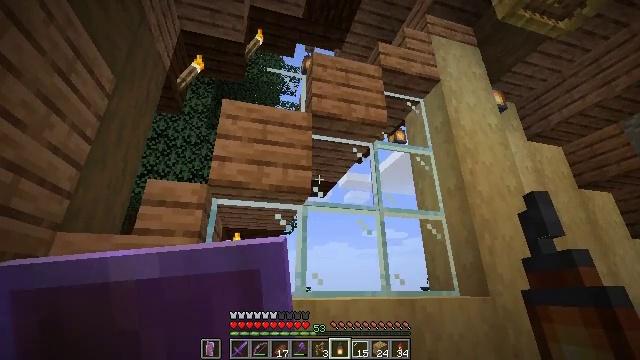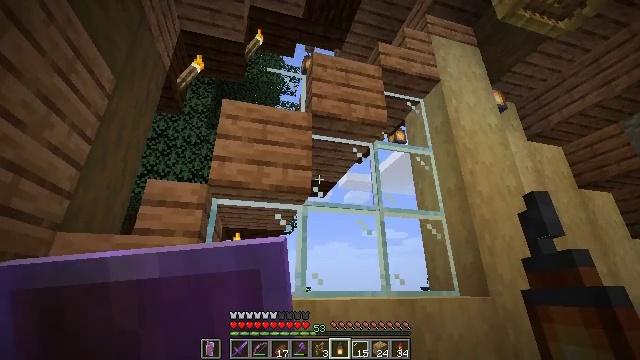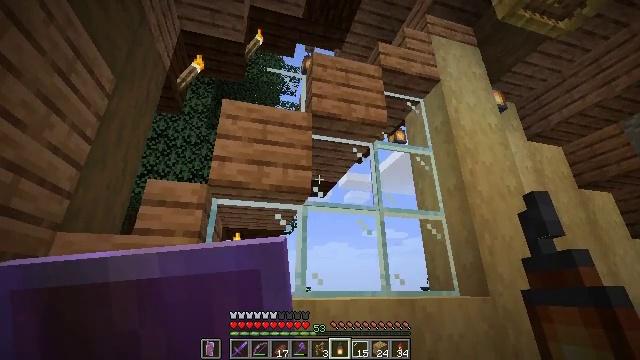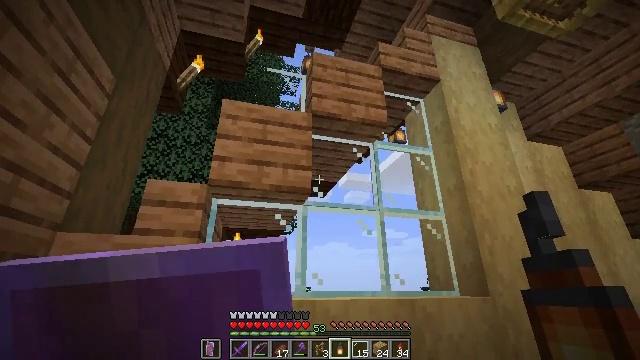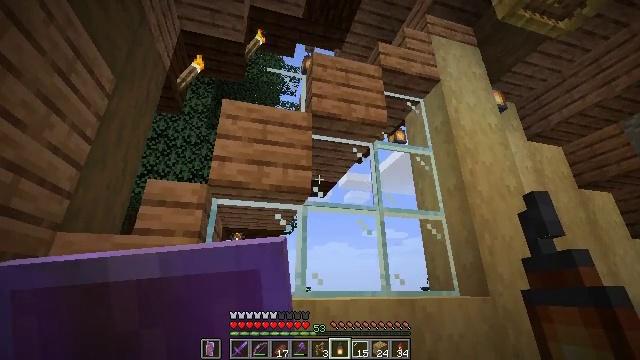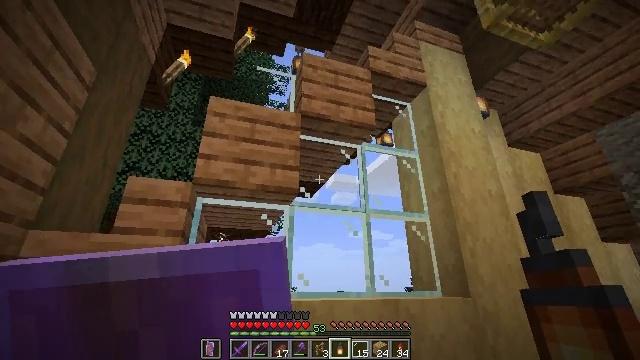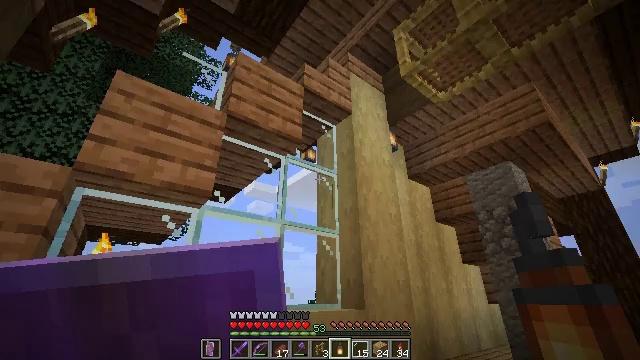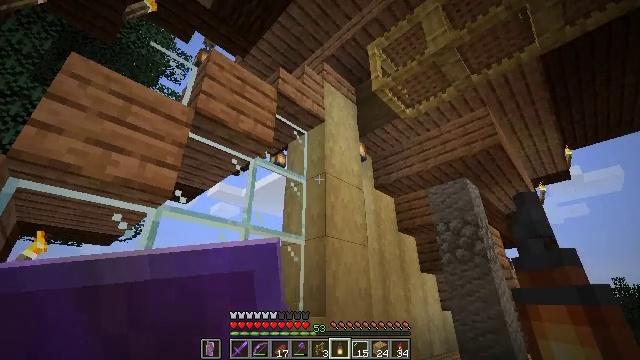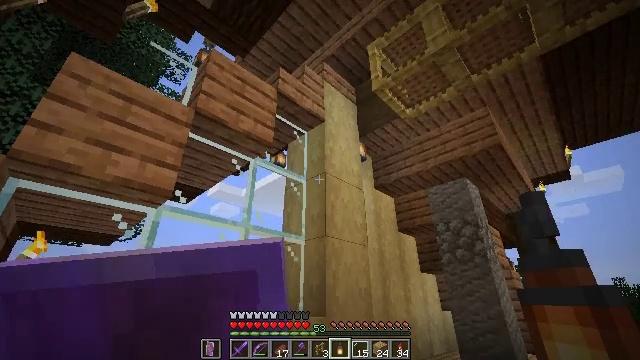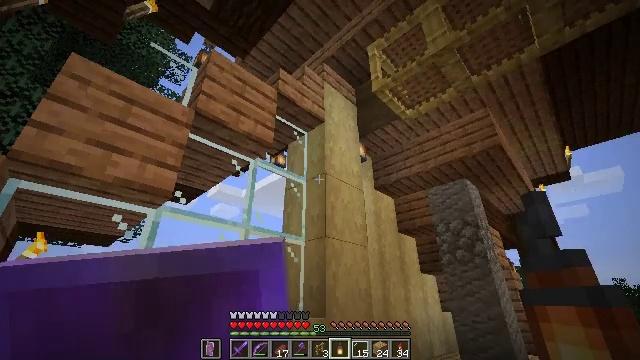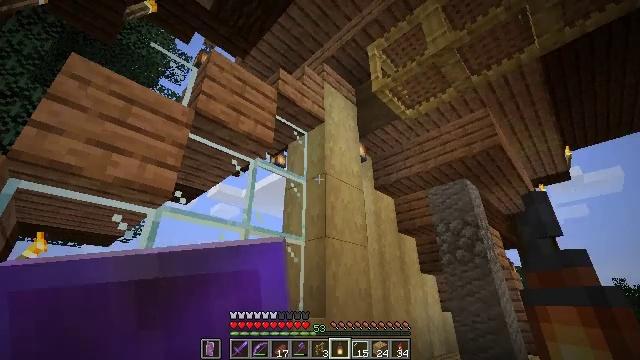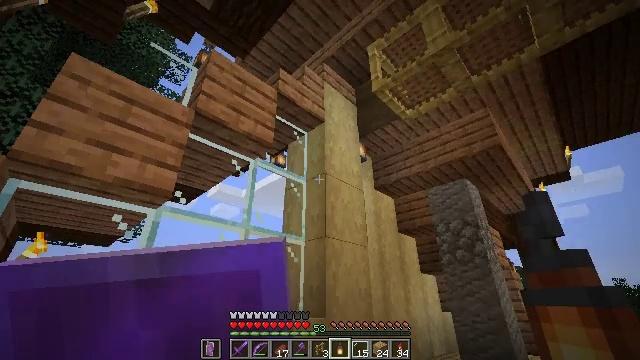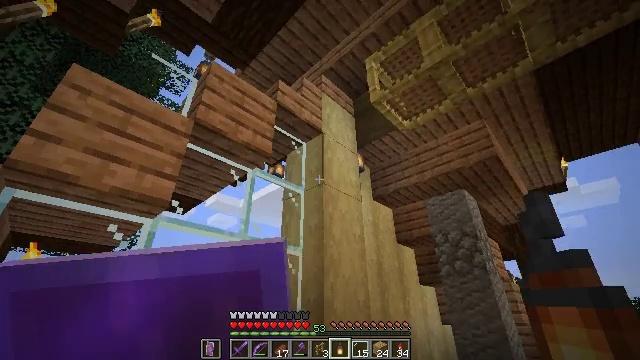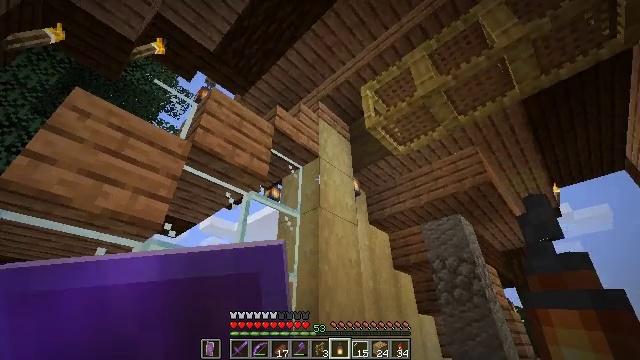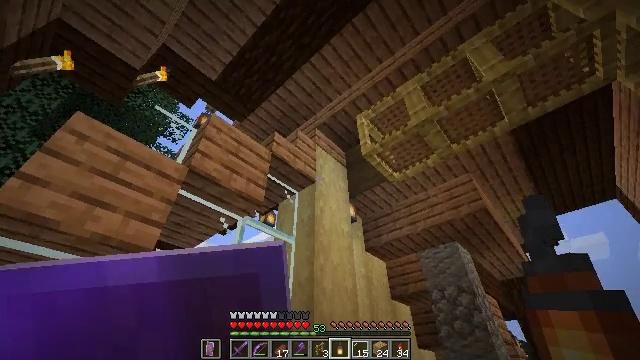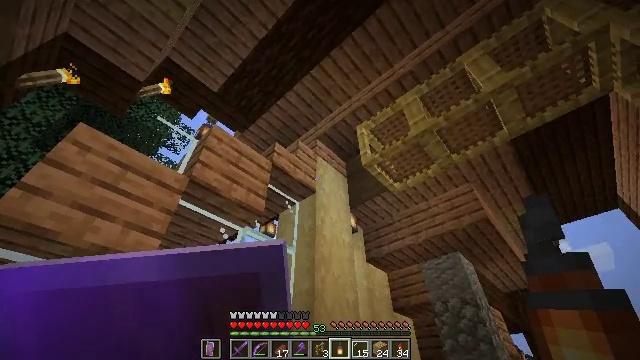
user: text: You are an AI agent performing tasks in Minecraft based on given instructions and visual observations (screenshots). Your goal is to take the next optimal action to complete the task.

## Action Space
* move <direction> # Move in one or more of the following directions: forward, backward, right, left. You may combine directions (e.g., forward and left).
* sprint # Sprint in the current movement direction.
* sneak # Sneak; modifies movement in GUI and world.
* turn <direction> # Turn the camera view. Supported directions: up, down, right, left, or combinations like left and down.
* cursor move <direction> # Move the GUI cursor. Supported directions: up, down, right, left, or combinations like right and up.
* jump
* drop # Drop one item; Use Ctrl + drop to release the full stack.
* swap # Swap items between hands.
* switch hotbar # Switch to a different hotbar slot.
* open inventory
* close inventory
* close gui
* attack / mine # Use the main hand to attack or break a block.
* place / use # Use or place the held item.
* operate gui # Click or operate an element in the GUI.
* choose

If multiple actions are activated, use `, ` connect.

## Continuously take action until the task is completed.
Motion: motion action
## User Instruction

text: Left-click to destroy the oak fence.
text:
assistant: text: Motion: no_op
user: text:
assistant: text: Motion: no_op
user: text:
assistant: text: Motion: no_op
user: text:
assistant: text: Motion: no_op
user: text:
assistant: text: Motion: turn right
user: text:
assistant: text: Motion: turn right and up
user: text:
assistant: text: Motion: turn right and up
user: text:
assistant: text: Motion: no_op
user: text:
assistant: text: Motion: no_op
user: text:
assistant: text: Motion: no_op
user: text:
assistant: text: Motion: no_op
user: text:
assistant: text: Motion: turn up
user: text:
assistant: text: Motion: turn right and up
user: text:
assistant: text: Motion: turn right and up
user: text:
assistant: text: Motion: turn up
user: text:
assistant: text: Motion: no_op
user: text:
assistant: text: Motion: no_op
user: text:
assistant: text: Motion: turn left
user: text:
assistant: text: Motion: turn left
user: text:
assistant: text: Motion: turn left
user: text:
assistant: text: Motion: no_op
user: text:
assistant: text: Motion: no_op
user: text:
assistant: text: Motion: no_op
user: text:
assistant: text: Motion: no_op
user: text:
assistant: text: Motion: no_op
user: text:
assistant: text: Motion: no_op
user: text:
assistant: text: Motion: no_op
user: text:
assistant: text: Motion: no_op
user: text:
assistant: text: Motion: turn right
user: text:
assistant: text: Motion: turn right